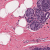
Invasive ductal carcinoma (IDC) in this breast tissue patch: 0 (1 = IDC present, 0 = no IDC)